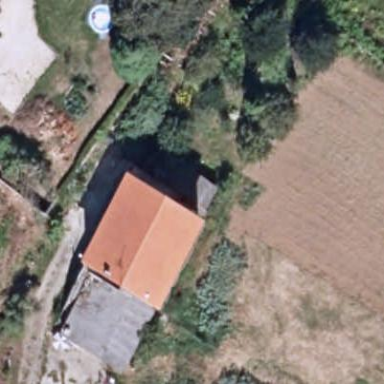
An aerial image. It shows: Simple house.